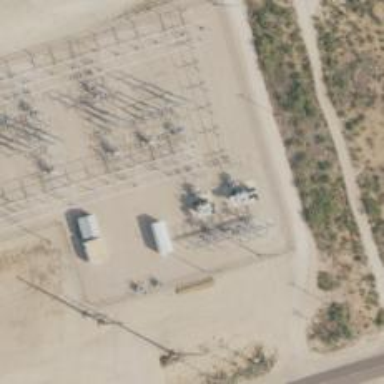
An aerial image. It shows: Switch used for power control.